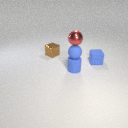
small blue rubber cylinder below small red metal sphere